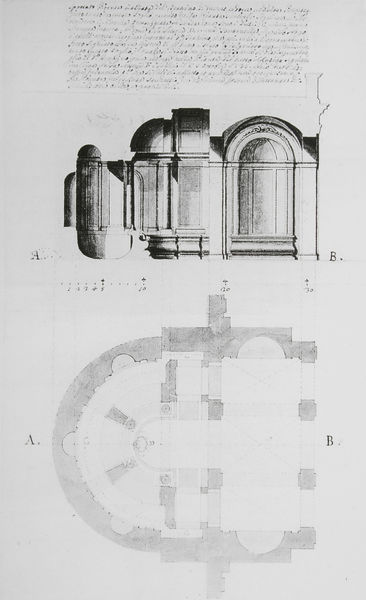
Titel: Grundriss und Schnitt des Nymphaeums der Villa del Pigneto, Rom
Künstler: Pier Leone Ghezzi
Standort: London
Institution: Courtauld Institute Galleries, Blunt Collection
Schlagwörter: flügel, weiß, ausschnitt, fenster, grau, pfeiler, schwarz, skizze, stützen, säule, säulen, tür, zeichnung, gebäude, schloss, architektur, barock, sockel, stein, kirche, rokoko, rund, schrift, papier, bogen, italien, risse, mauer, rundbogen, kuppel, detail, tor, erker, gang, nische, umgang, gewölbe, buch, palast, torbogen, dom, denkmal, schnitt, stich, illustration, schwarzweiß, text, buchstaben, beschriftung, bleistift, entwurf, altar, hauptschiff, kapitelle, kathedrale, kapitell, buchseite, halbkreis, halbrund, fragment, karte, kirchenschiff, grab, mauern, altarraum, apsis, rundbögen, romanik, chor, kapelle, plan, tempel, konche, kommentar, nummerierung, querschnitt, rundung, doppelt, handschrift, beschreibung, sakralbau, basilika, grundriss, lehre, bauwerk, massstab, traktat, aufriss, nischen, bauplan, architekt, zentralbau, romanisch, rotunde, paladio, bleistifft, längsschnitt, apsiden, lageplan, kapellen, konchen, sakralarchitektur, maße, blaupause, bauherr, absis, kirchenbau, läulen, skitze, grundris, italienisch, baumeister, variante, skitzze, architekturmodell, säulenbogen, chorgang, b, a, architekturzeichnug, routunde, abcis, architketu, raumskizze